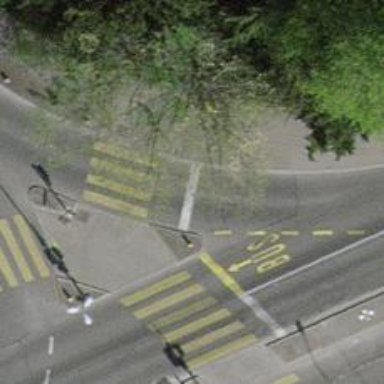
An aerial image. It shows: Road with traffic signals.